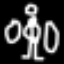
Label: angel